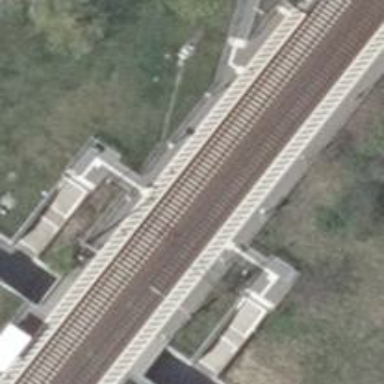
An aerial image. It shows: Stop position for public transport at railway stop.